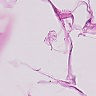
Metastatic tissue present: no